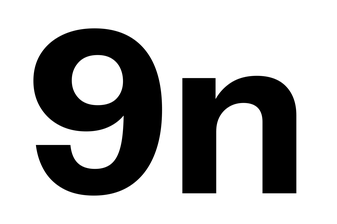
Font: InstrumentSans_Bold